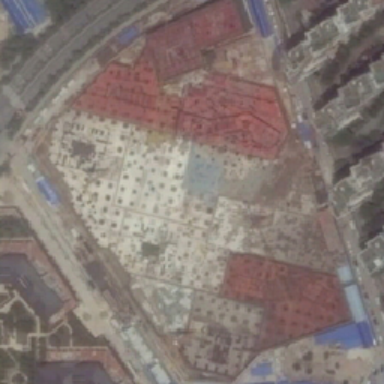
Some buildings are in the industrial area .